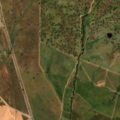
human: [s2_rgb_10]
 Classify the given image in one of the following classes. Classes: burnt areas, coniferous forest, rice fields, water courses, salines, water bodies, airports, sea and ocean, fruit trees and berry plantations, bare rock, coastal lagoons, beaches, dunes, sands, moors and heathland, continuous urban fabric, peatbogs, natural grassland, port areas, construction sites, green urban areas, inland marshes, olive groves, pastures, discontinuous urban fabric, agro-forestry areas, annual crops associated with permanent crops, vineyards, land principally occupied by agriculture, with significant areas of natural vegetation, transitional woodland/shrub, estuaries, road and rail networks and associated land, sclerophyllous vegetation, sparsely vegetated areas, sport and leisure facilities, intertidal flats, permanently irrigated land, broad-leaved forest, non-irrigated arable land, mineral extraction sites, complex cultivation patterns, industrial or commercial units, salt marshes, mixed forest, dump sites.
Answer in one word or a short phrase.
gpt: continuous urban fabric